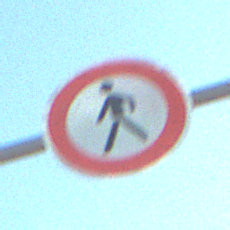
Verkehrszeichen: VerbotFussgaenger
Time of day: SunriseSunset
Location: Outdoor (Beach)
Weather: Clear
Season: NotSpecified
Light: Natural